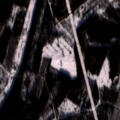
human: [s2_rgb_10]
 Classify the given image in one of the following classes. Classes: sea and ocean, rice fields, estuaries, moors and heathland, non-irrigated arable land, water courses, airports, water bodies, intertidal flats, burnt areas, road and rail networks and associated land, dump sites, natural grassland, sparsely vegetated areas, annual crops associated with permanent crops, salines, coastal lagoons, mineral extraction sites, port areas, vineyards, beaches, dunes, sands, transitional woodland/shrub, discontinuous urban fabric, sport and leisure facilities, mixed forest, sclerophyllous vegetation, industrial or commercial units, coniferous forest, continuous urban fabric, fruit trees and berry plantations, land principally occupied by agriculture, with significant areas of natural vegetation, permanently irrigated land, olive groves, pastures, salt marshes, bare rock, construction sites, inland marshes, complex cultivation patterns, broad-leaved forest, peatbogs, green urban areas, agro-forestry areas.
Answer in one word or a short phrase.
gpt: broad-leaved forest, coniferous forest, mixed forest